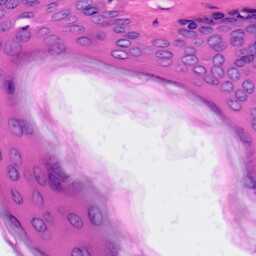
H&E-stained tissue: Skin